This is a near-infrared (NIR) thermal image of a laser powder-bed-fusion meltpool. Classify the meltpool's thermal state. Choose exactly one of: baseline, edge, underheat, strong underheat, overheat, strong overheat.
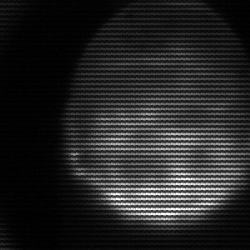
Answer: edge